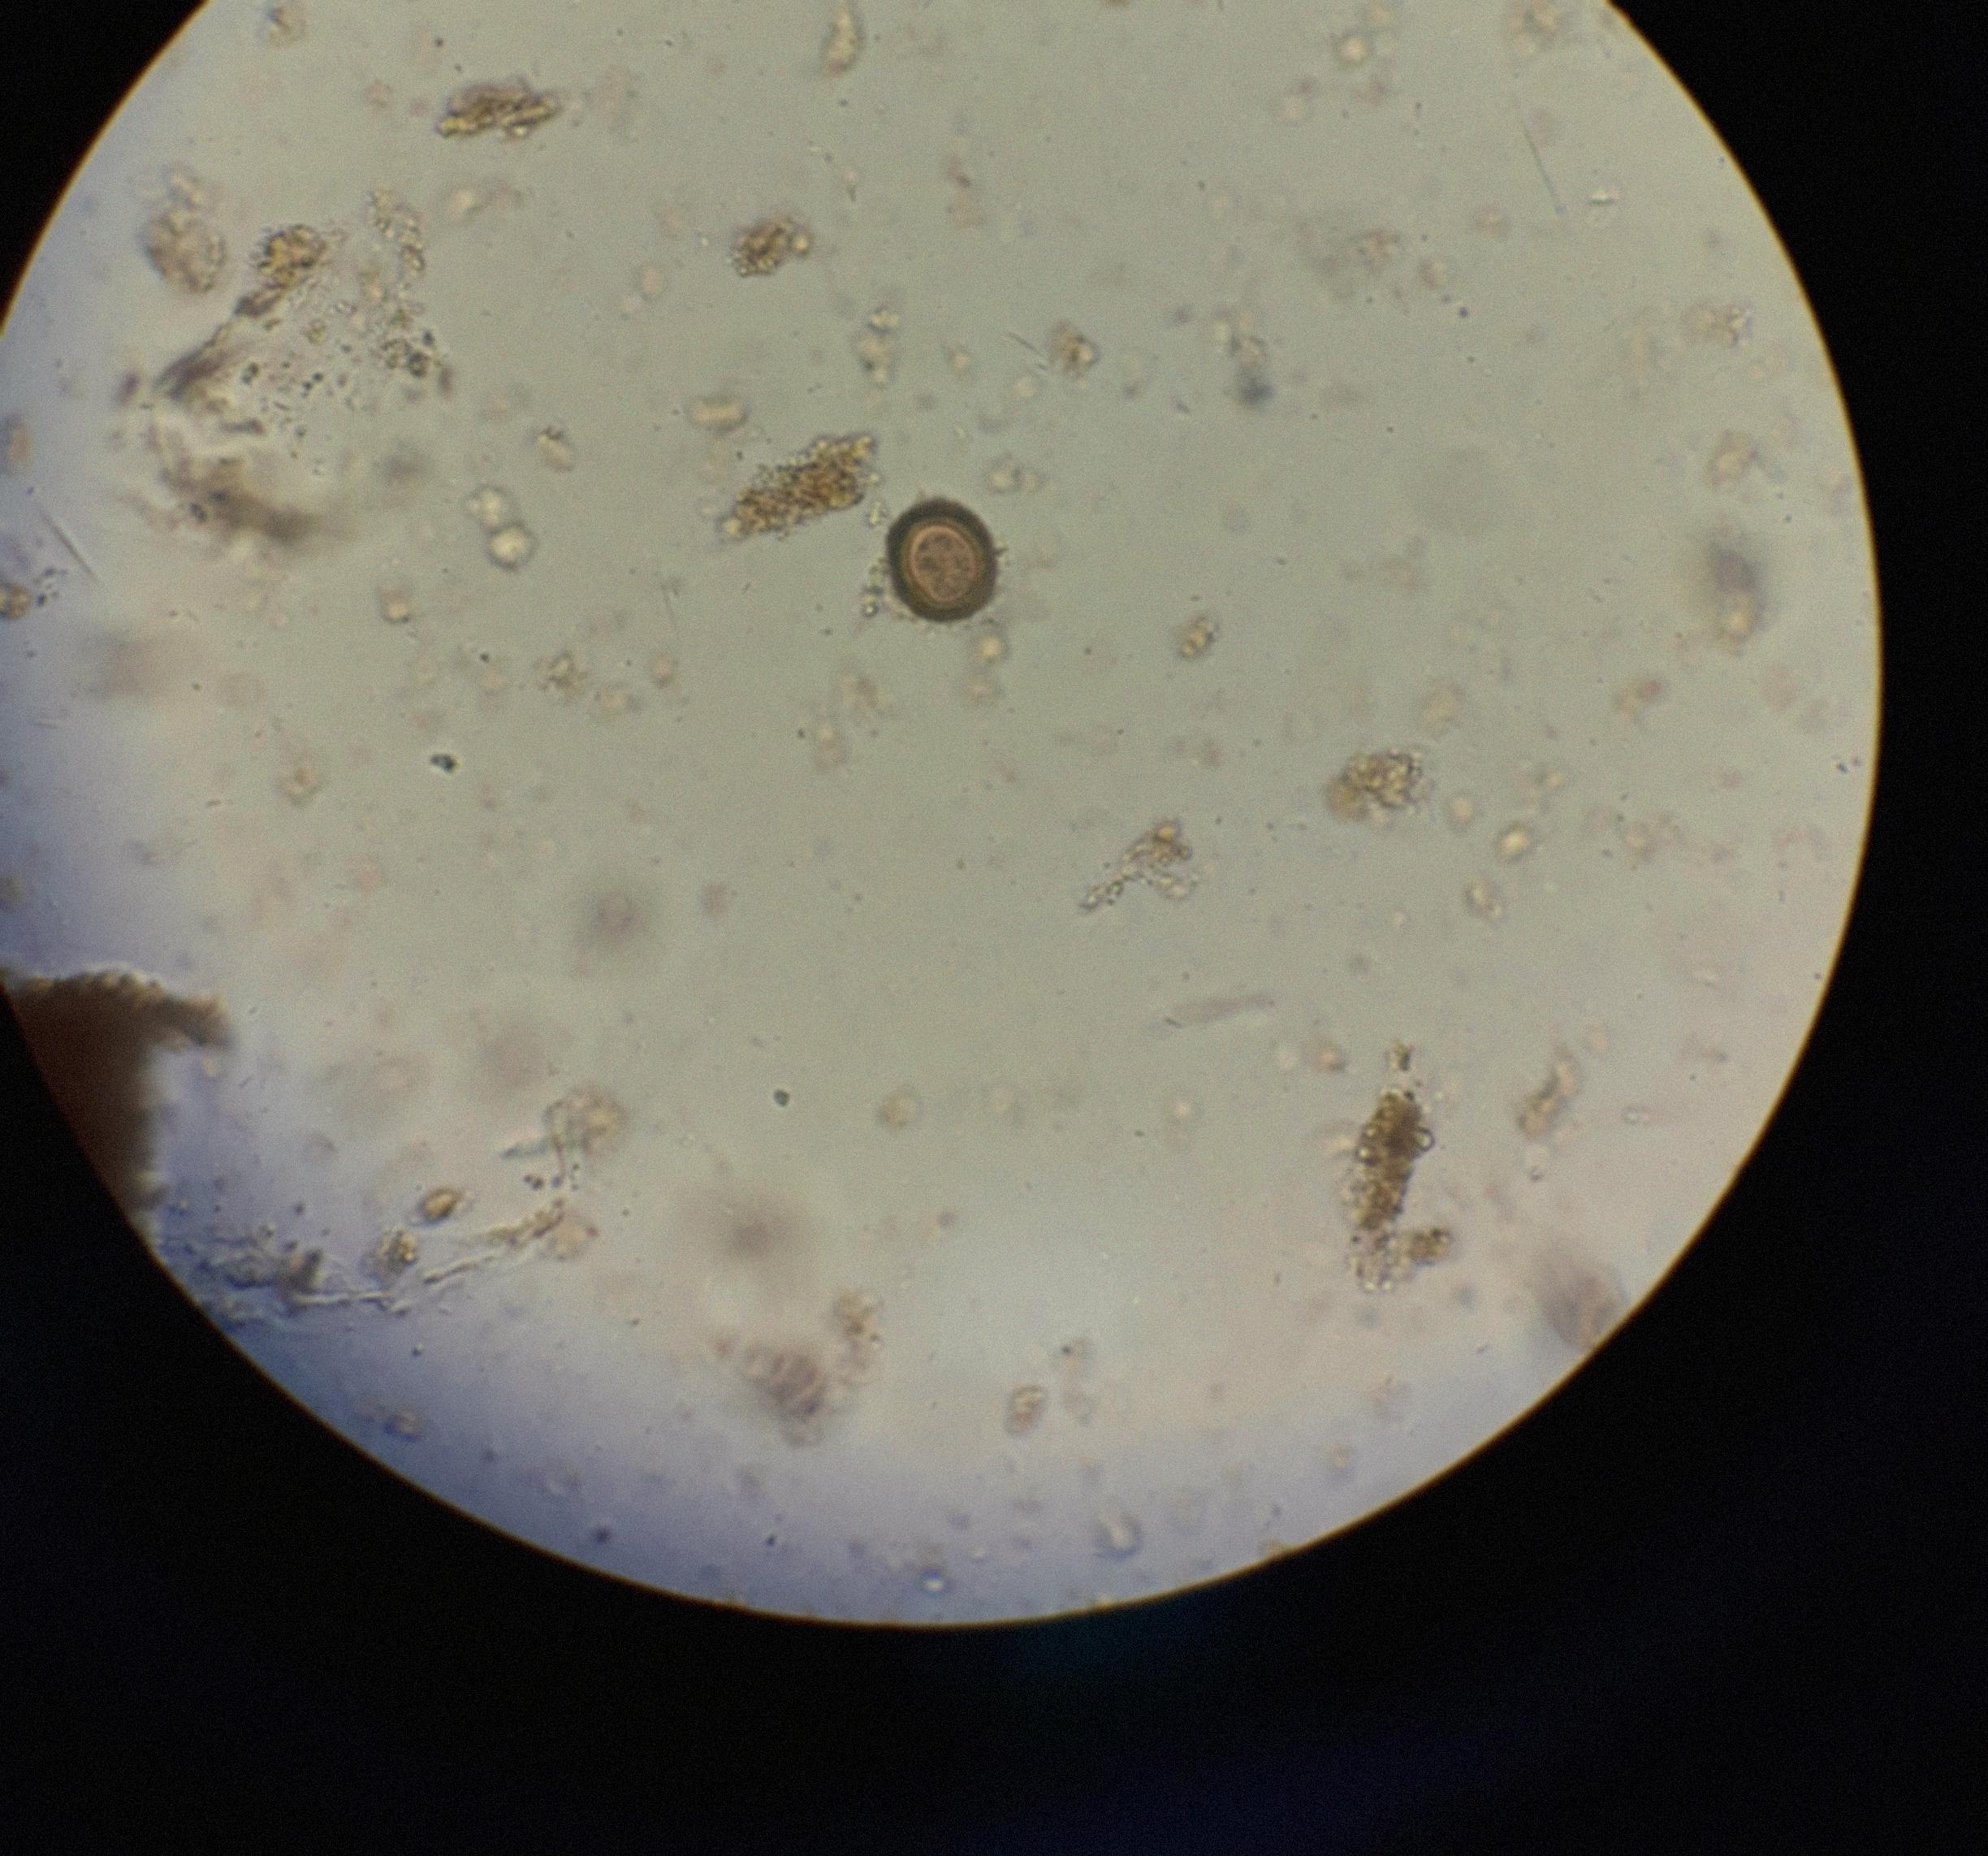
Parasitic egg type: Taenia spp. egg